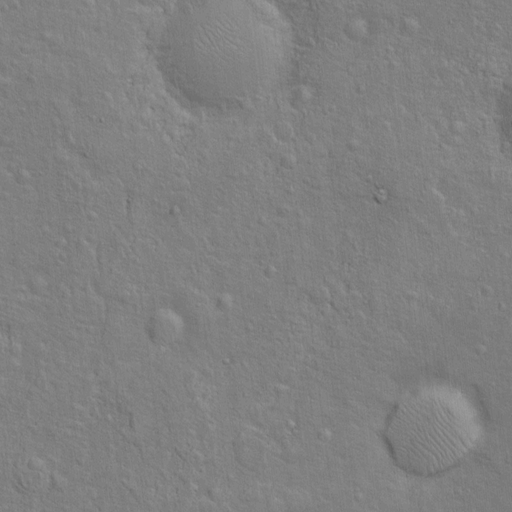
Classes present: Background